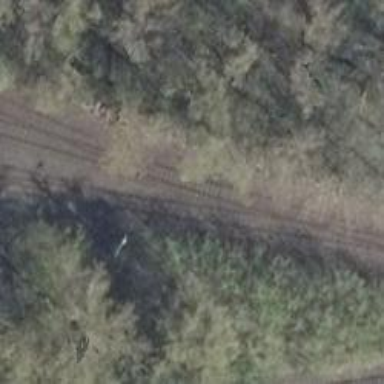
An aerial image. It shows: Railway switch.